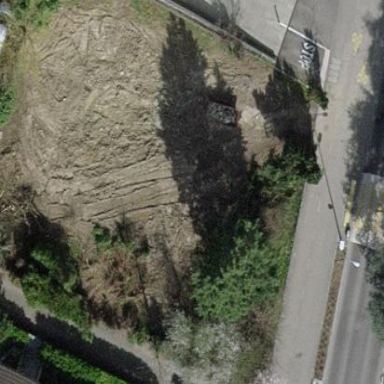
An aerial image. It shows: Garden enclosed by fence.